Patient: sex M, age 31
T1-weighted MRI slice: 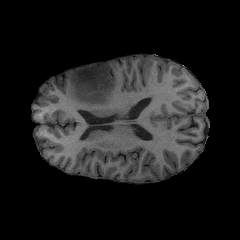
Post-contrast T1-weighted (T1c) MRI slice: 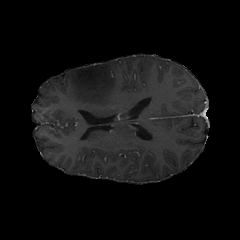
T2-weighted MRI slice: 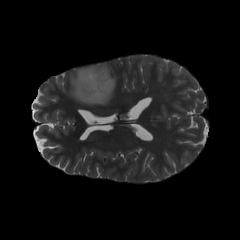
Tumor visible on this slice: yes
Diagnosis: Astrocytoma, IDH-mutant
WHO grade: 2